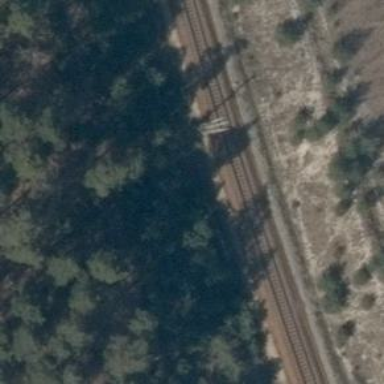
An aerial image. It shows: Isolated track section of railway.